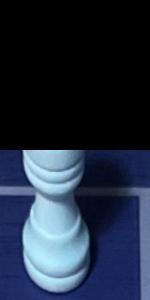
Label: Rook_White